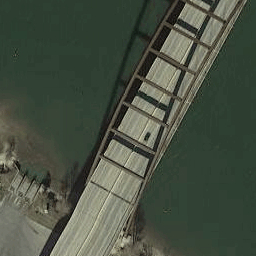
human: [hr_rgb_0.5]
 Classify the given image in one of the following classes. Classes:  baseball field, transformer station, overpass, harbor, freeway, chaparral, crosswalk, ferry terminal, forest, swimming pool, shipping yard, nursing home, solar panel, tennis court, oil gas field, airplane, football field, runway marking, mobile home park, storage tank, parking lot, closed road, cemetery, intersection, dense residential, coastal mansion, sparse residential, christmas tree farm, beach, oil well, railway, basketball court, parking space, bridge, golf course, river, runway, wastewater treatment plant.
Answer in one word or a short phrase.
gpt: bridge